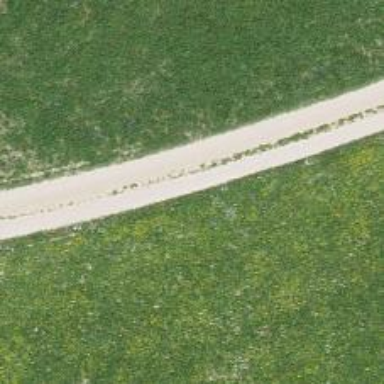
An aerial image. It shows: Gravel track with grade2 tracktype.